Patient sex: M
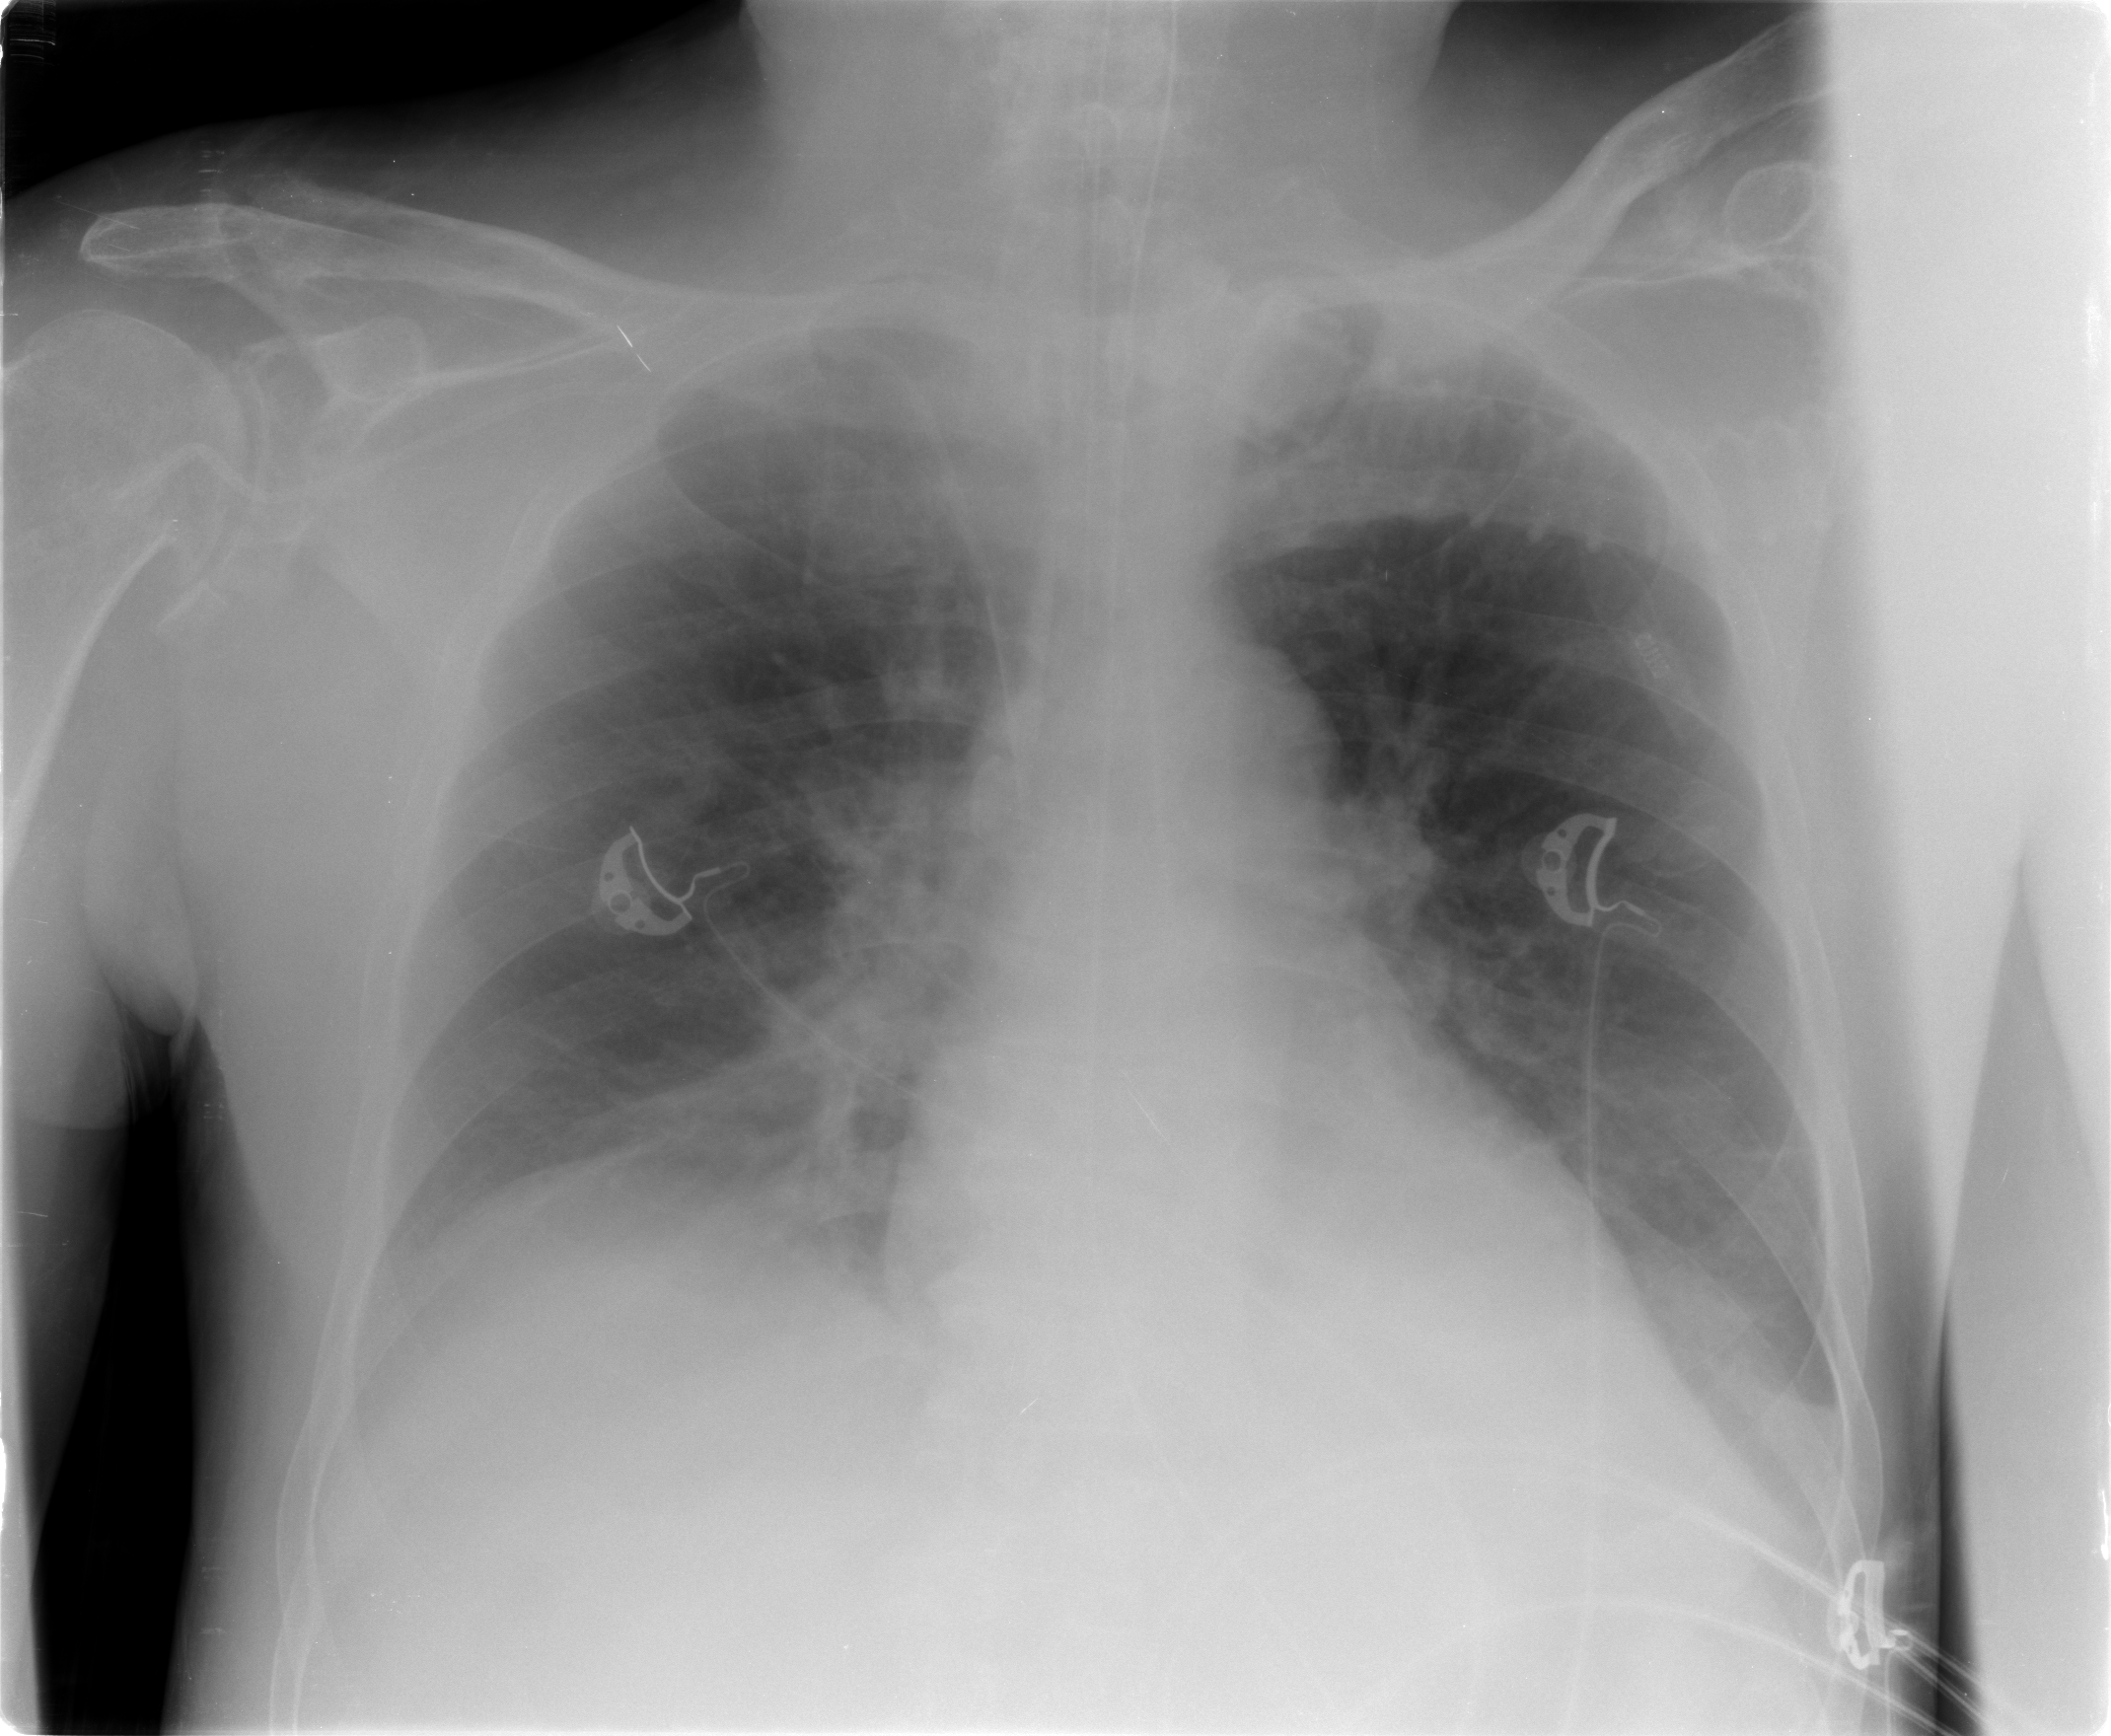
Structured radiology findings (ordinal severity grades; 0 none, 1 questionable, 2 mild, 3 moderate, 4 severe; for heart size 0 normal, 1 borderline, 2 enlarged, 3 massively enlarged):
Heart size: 0
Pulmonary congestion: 2
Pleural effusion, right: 2
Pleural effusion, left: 2
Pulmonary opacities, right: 0
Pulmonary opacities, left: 0
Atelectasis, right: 2
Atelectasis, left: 2